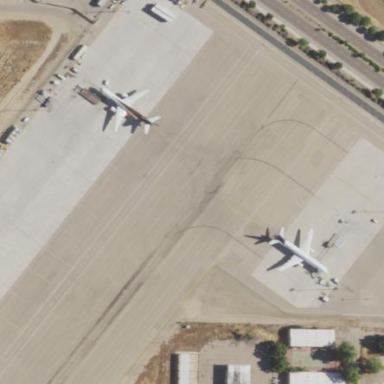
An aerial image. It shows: Apron at the airport.